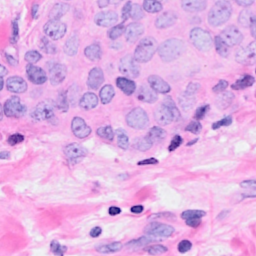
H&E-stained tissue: Breast